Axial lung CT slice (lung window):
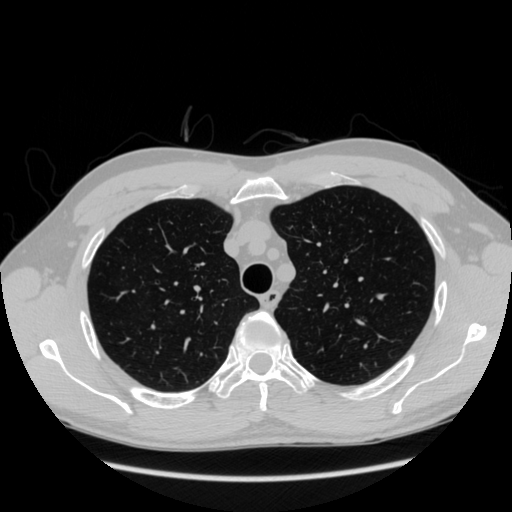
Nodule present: no